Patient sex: M
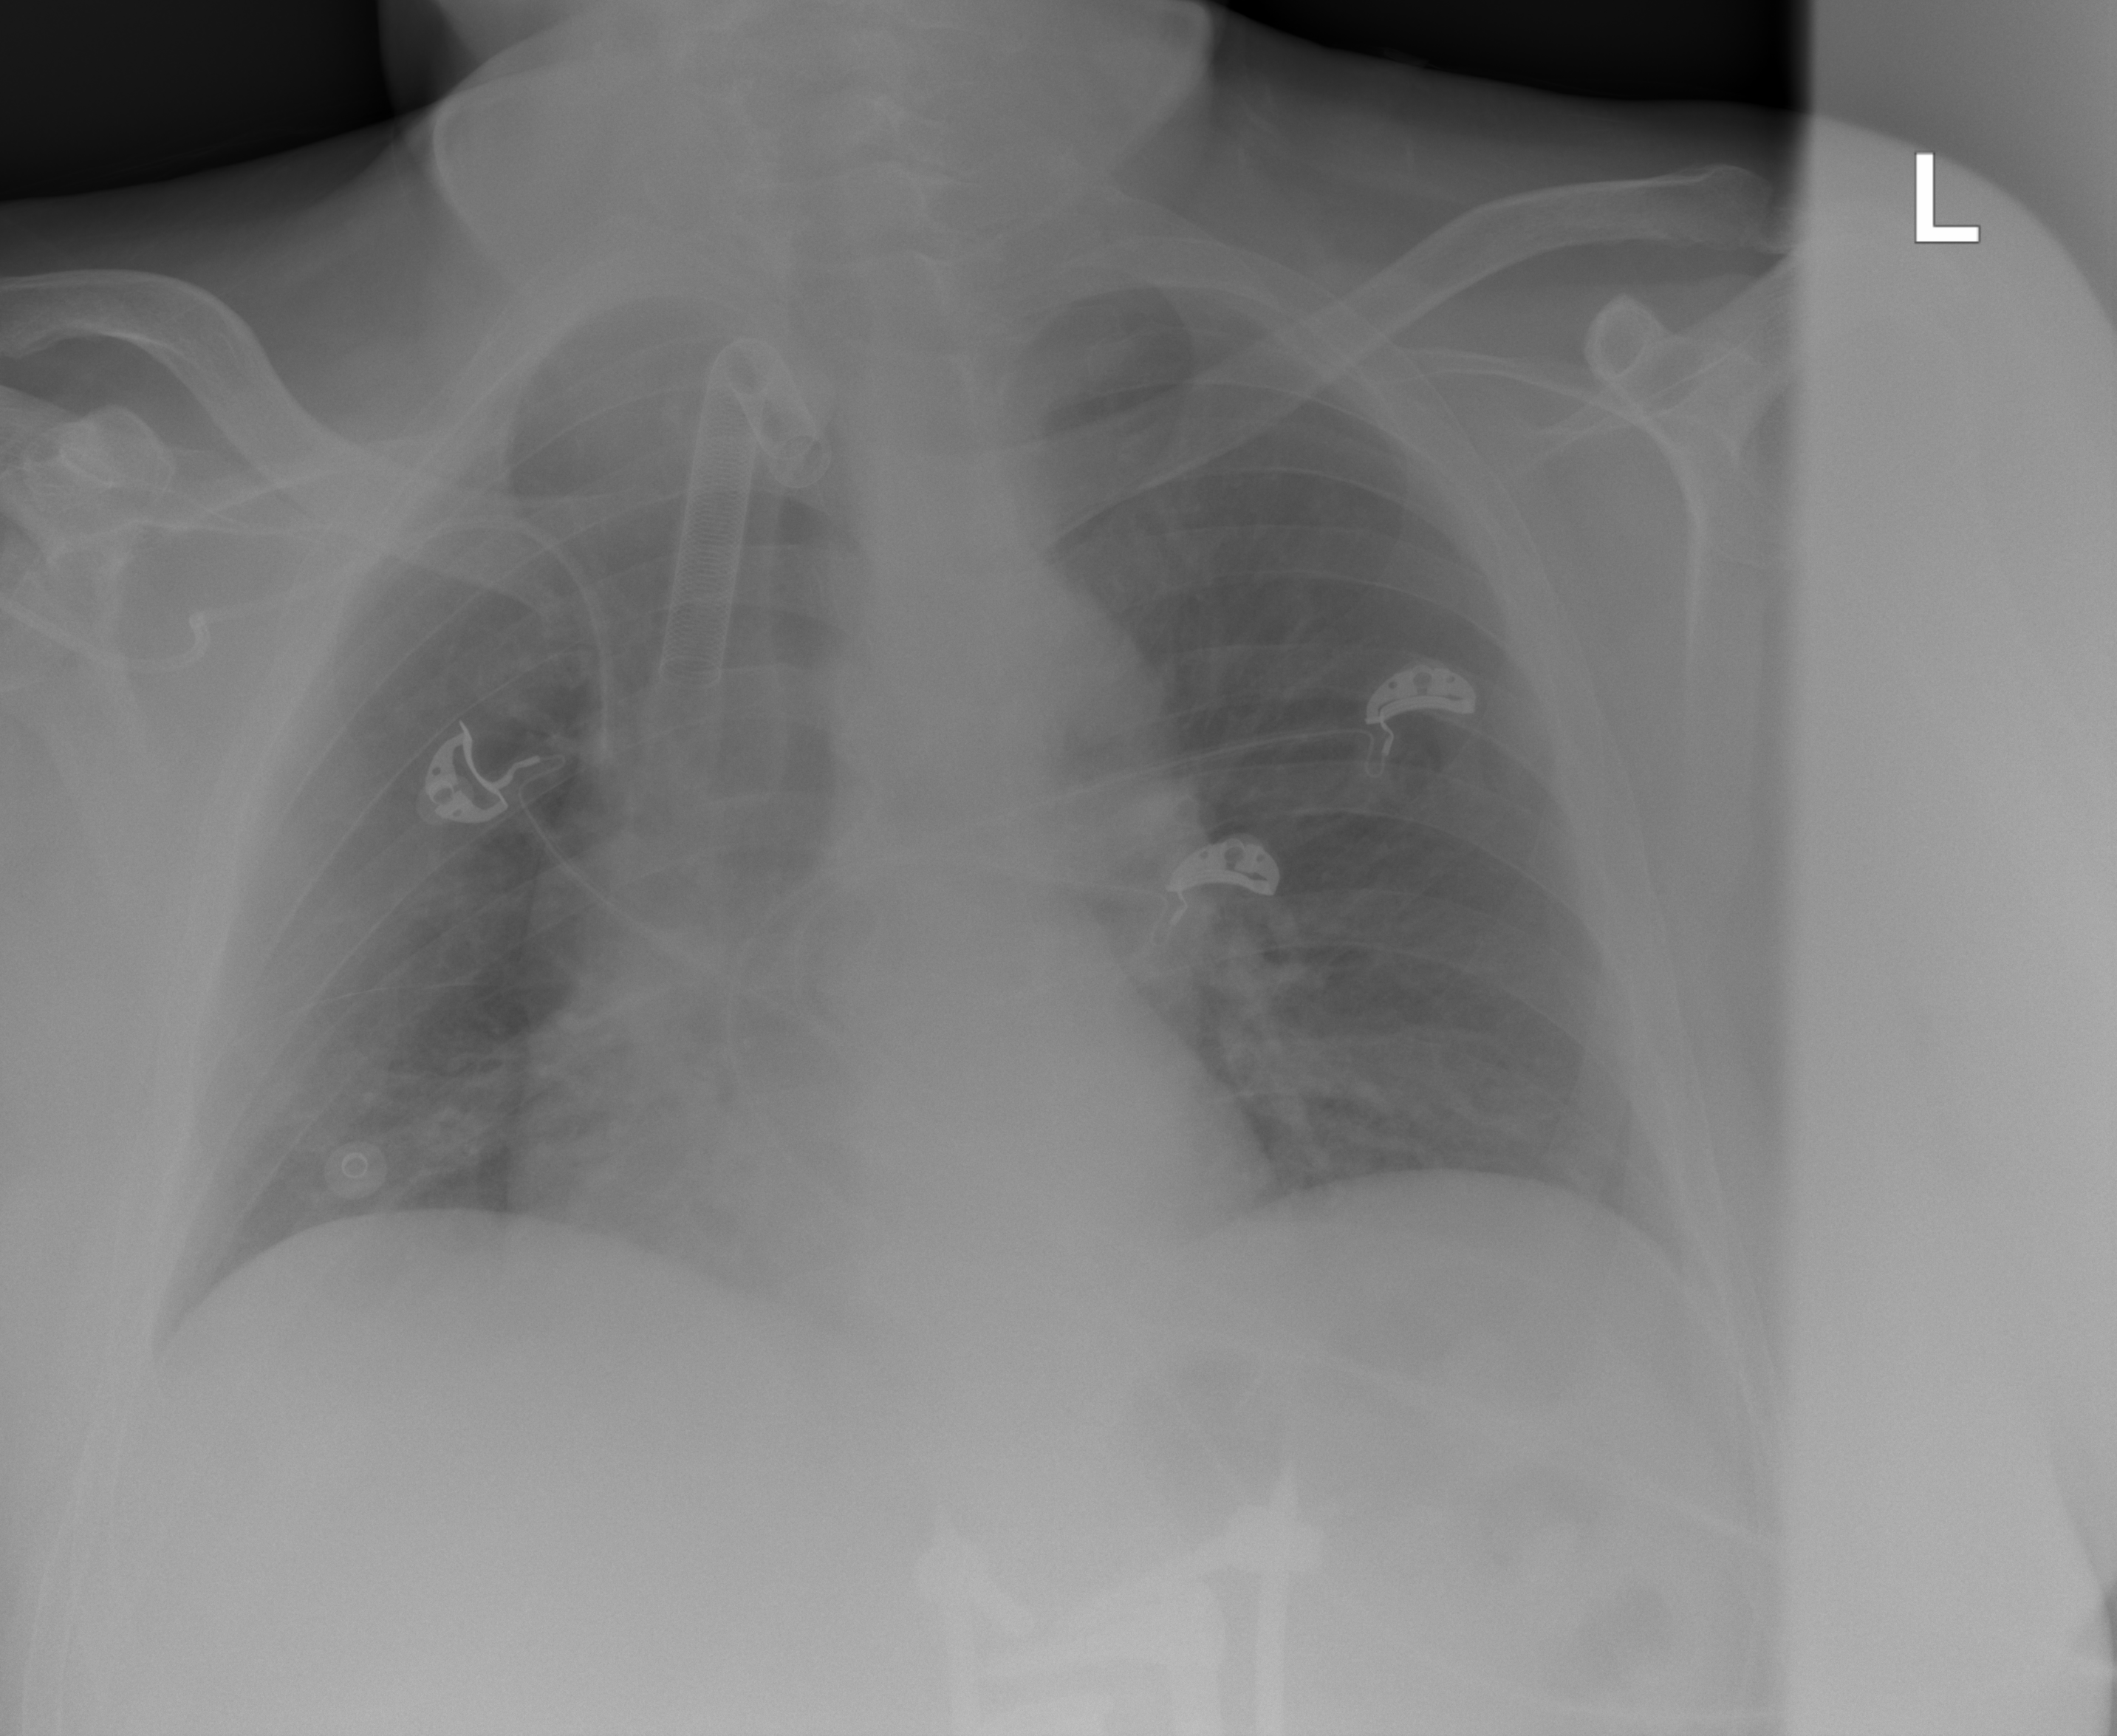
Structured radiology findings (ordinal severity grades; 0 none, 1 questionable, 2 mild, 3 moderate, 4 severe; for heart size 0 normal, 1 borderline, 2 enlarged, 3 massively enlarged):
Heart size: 2
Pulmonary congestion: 2
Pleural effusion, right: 0
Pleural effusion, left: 0
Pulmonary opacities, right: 1
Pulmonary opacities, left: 0
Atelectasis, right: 2
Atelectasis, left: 2